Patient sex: M
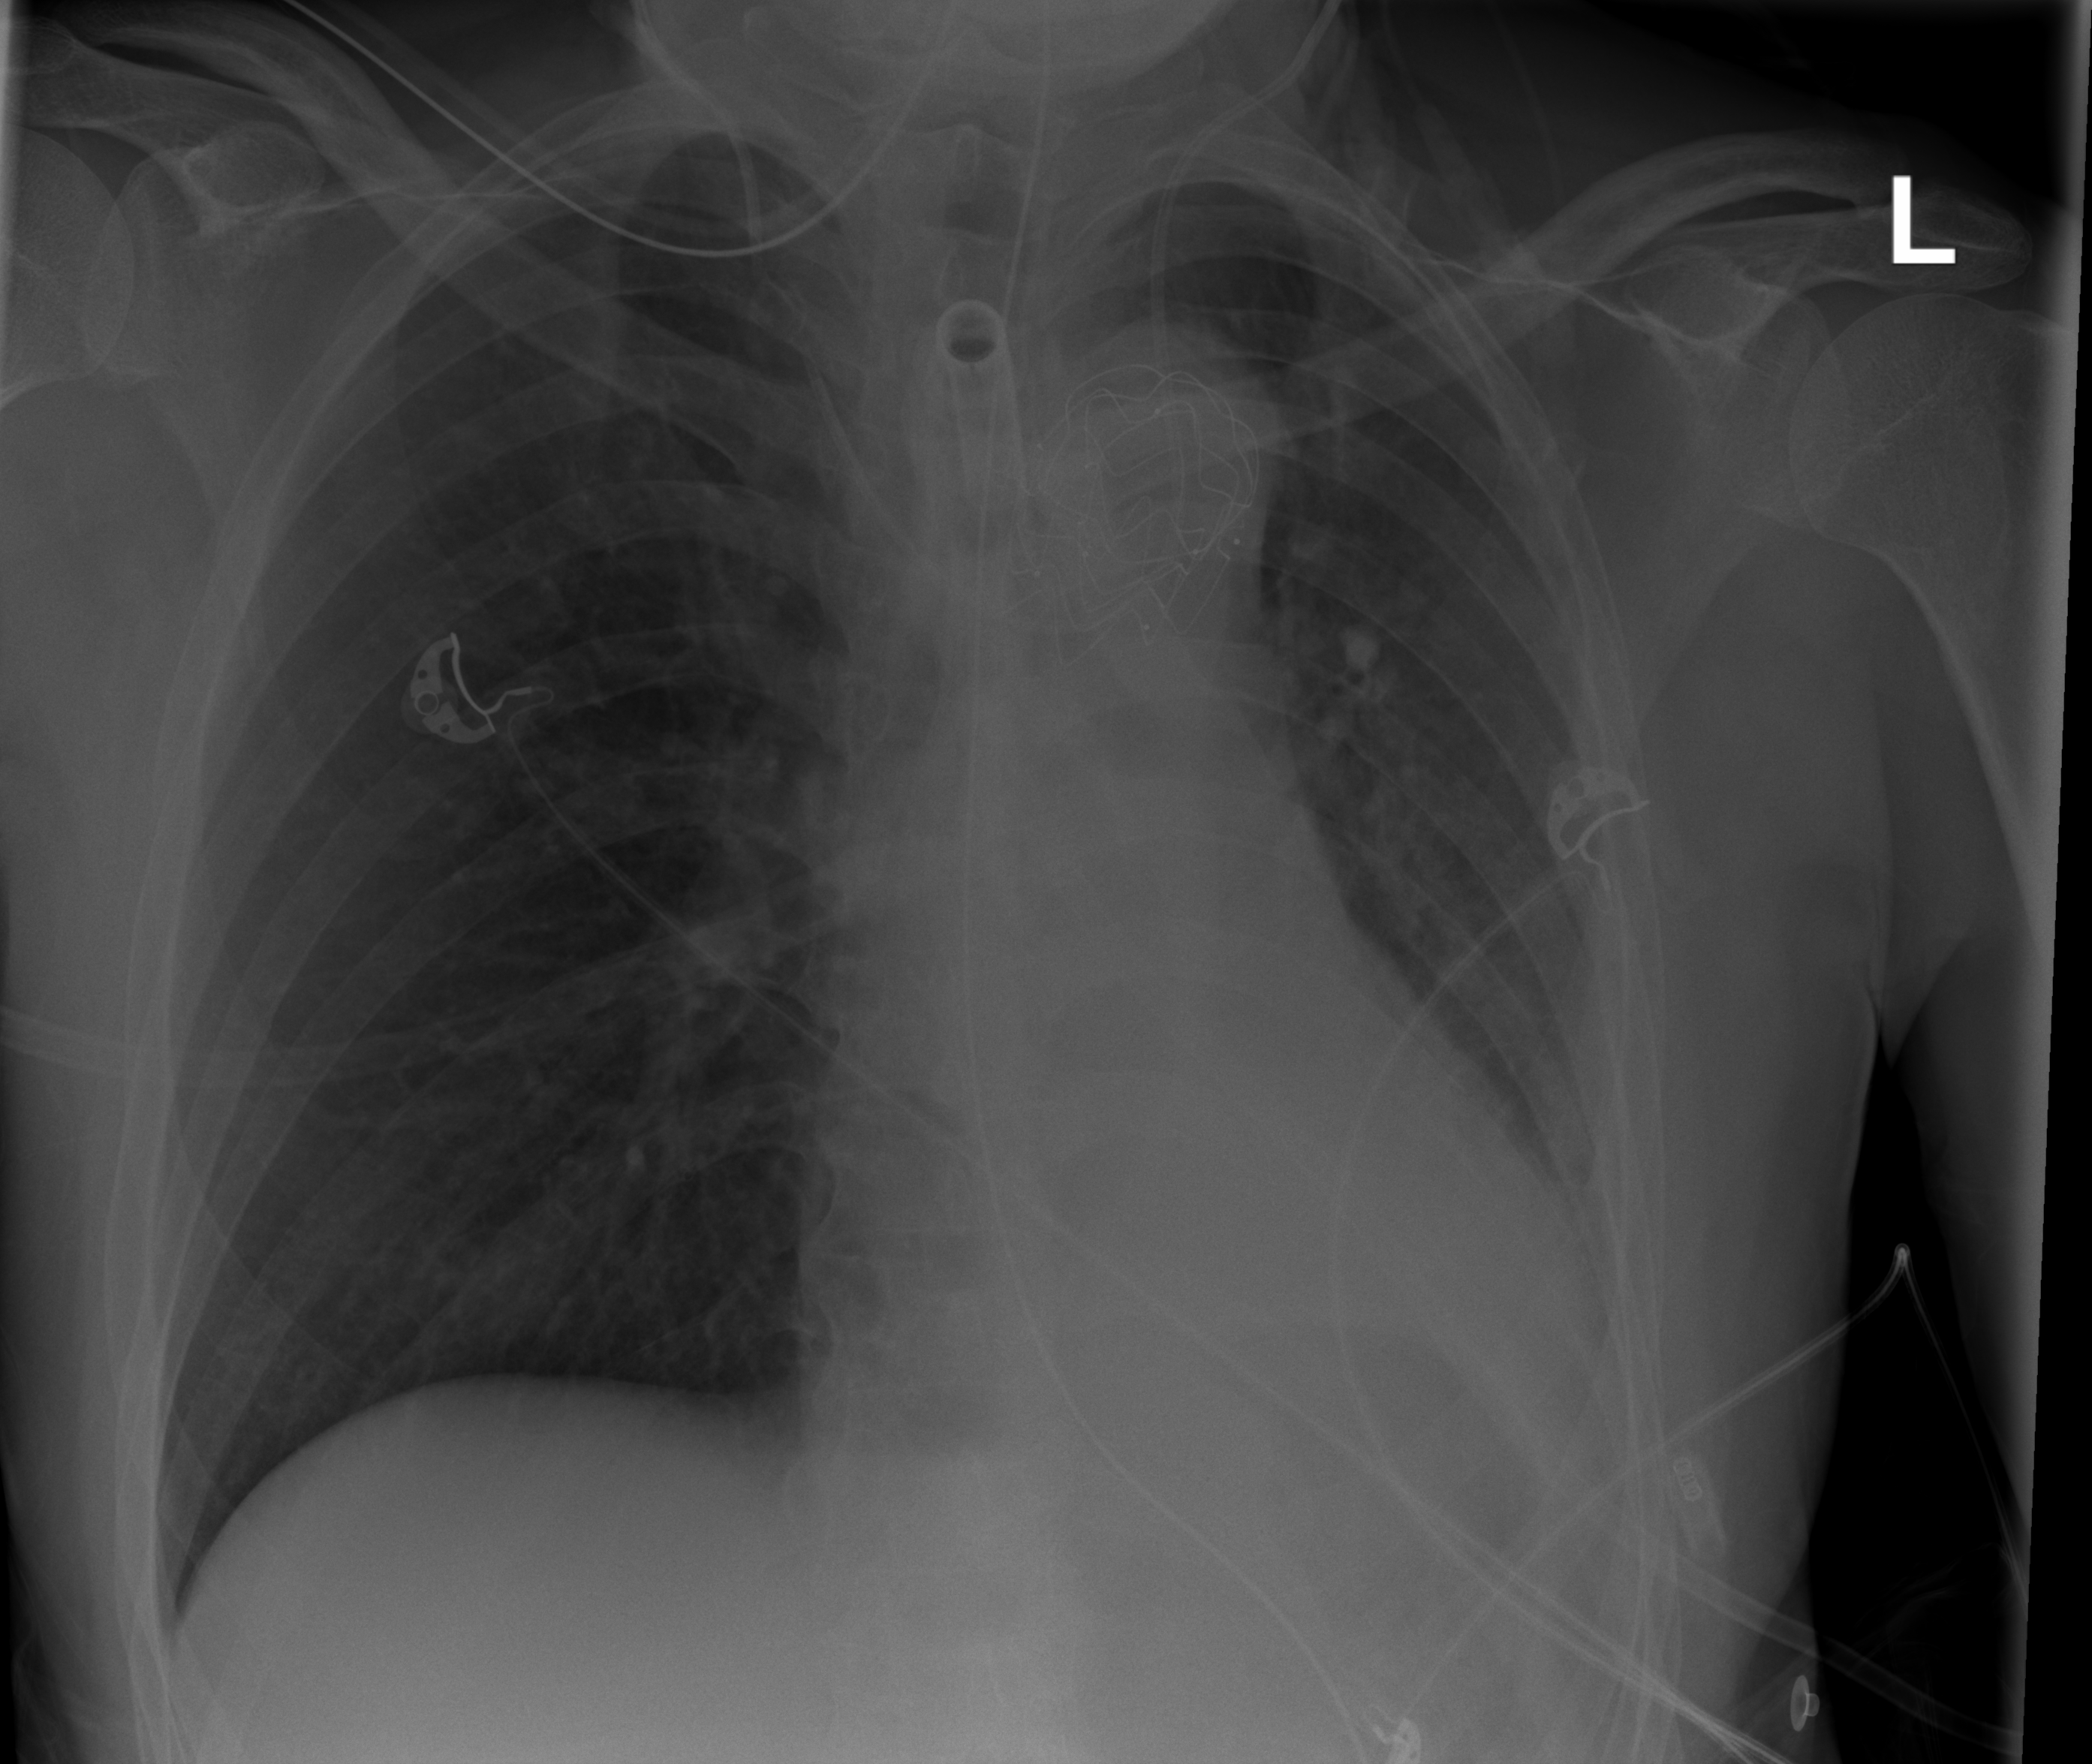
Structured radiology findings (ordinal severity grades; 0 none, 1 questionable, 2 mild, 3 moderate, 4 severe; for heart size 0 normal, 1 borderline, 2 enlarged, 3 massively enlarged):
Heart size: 0
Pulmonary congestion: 0
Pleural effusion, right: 0
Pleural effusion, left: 1
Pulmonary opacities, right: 0
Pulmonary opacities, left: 0
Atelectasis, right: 0
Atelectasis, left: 0